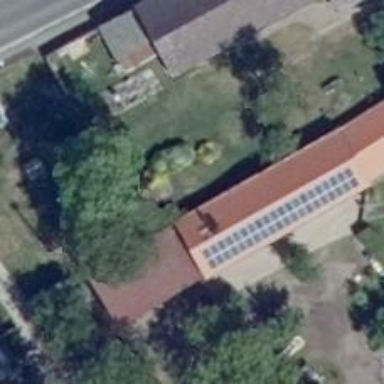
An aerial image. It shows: Building with gabled roof oriented along its length.